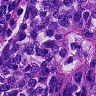
Metastatic tissue present: yes